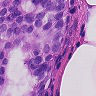
Metastatic tissue present: yes